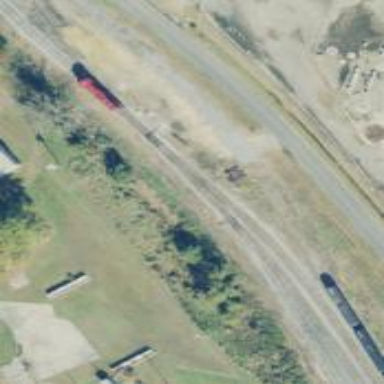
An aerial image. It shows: Railway siding for service.